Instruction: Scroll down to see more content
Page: traveler
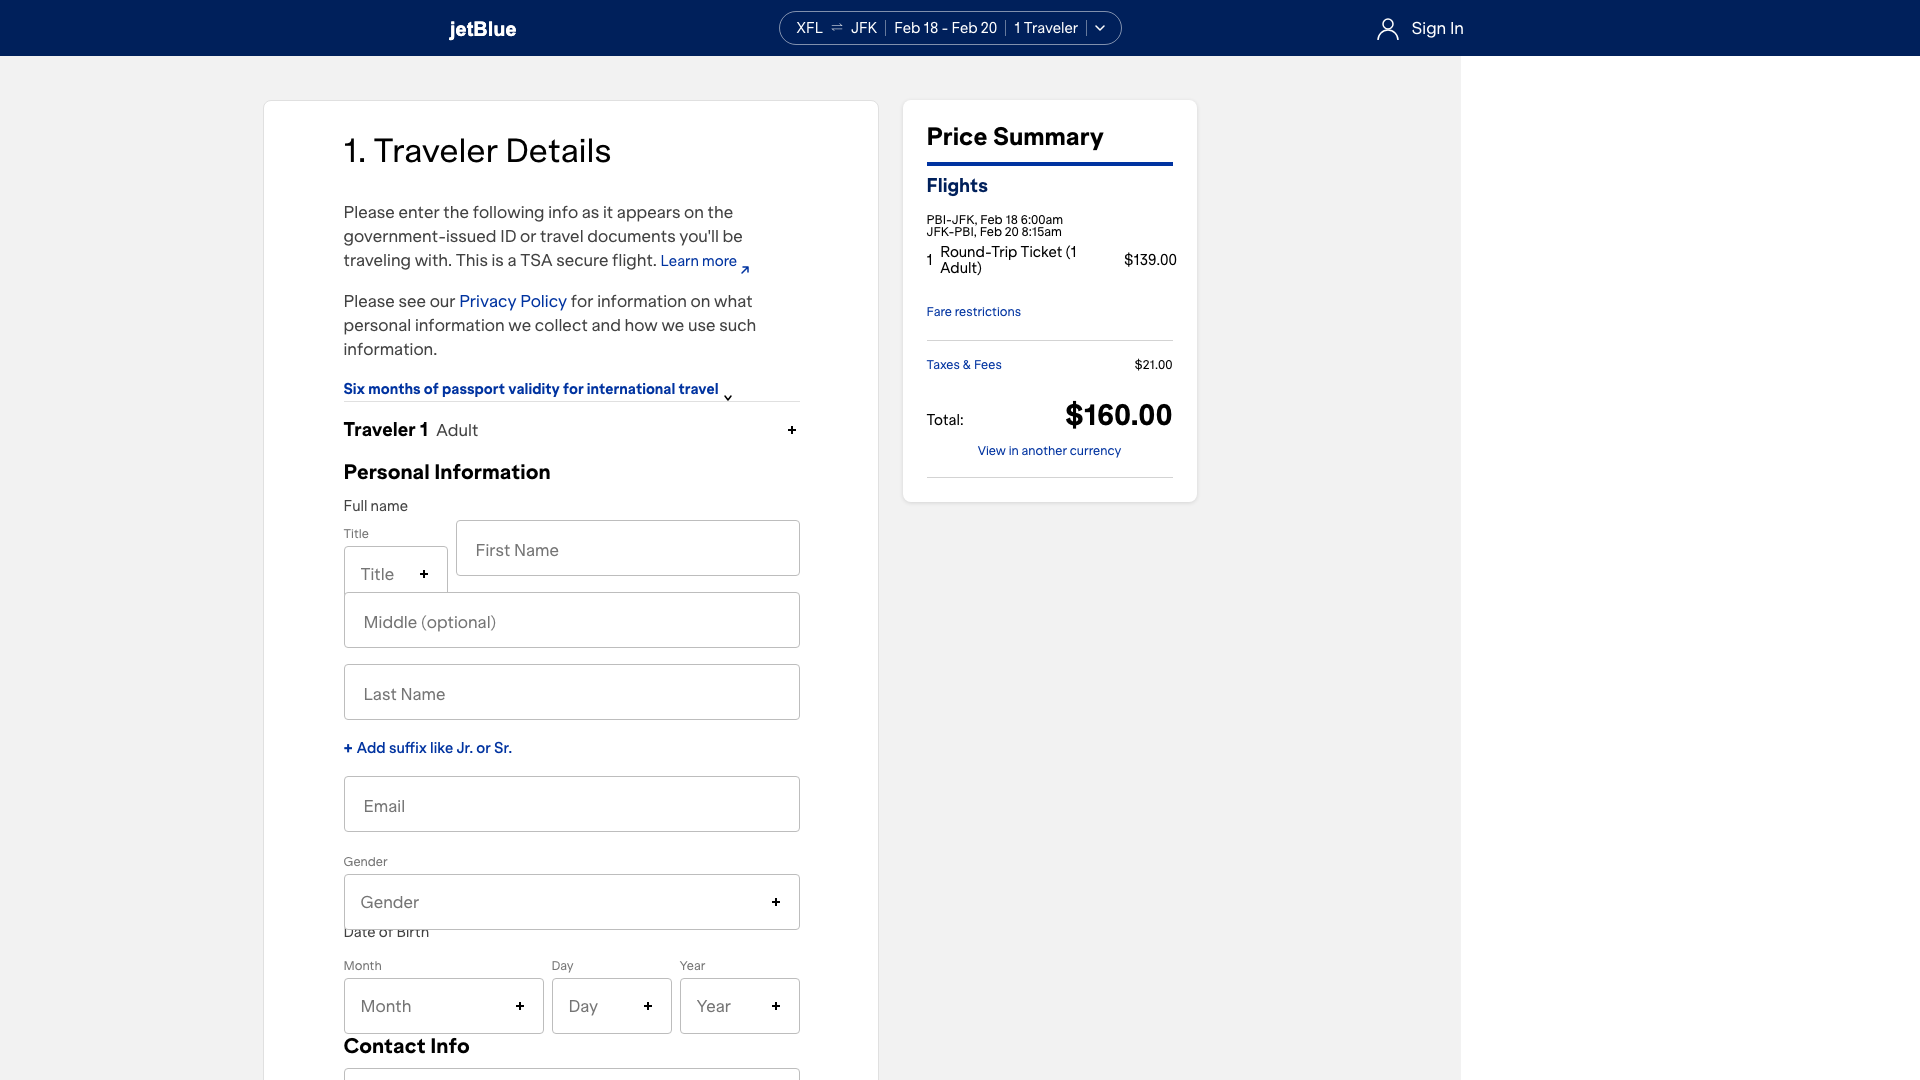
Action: scroll